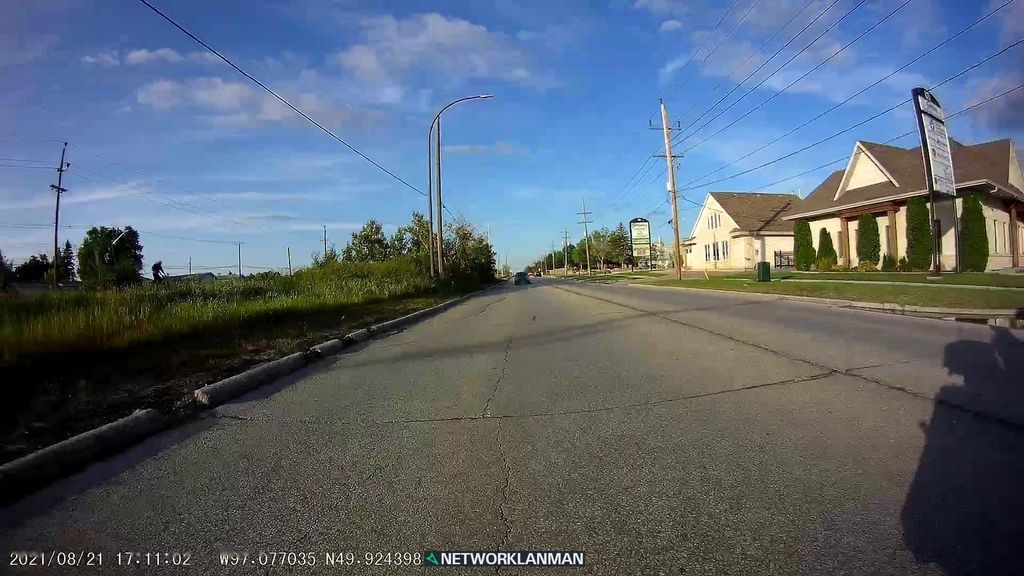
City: winnipeg